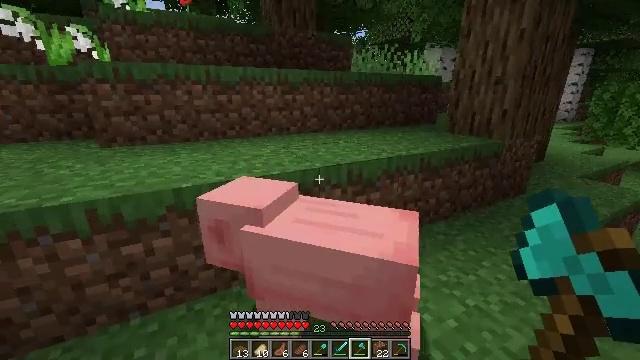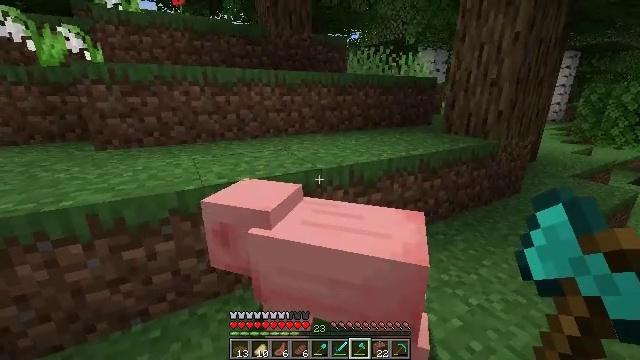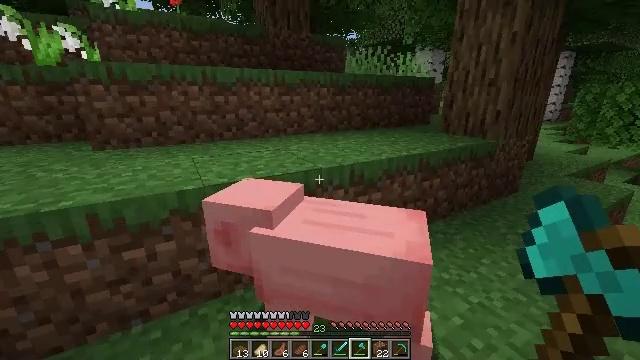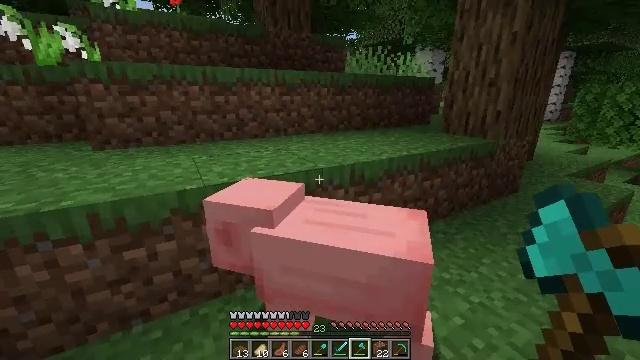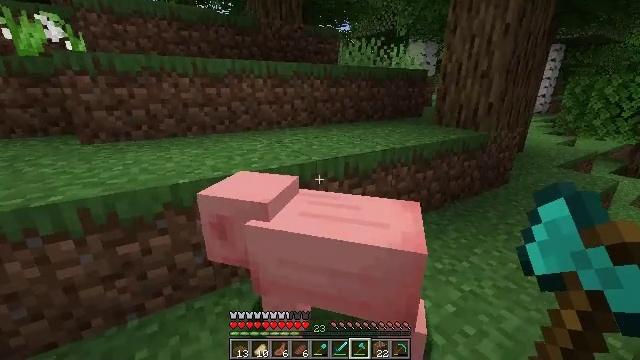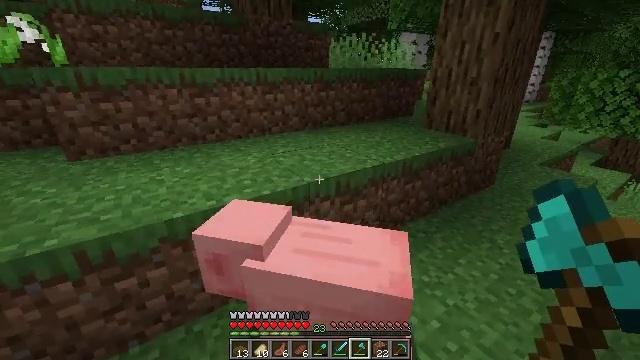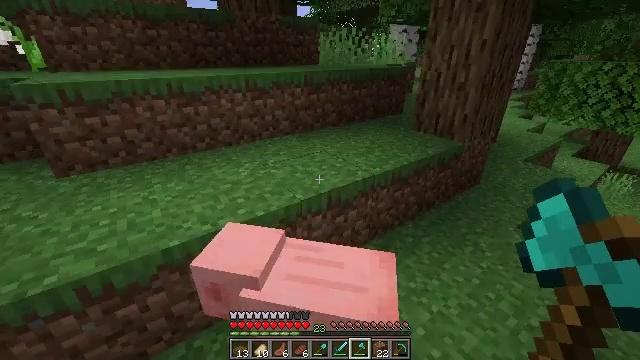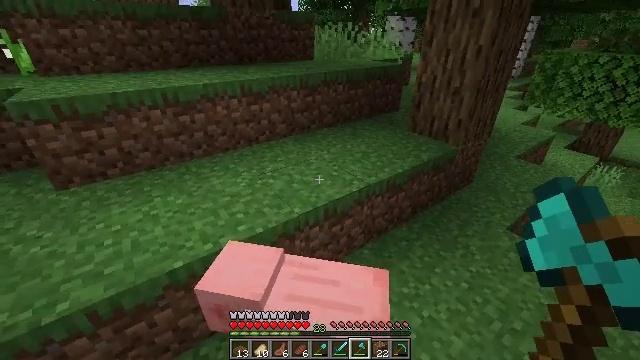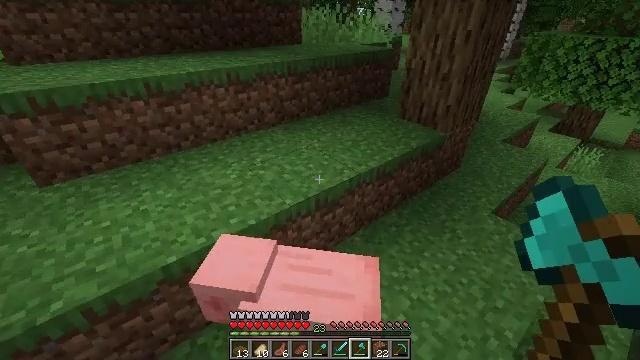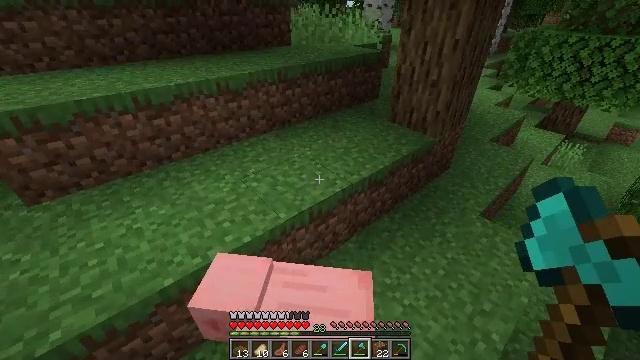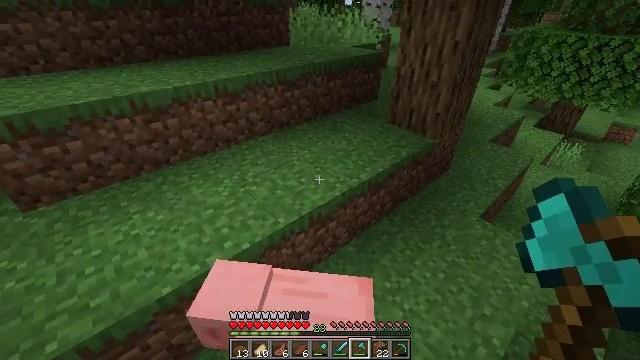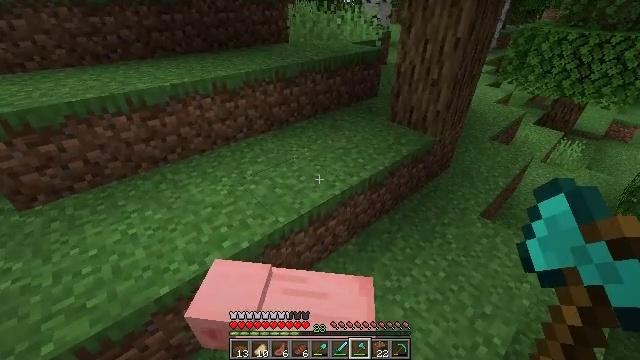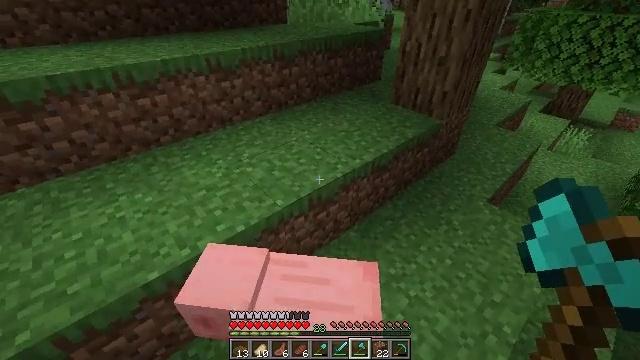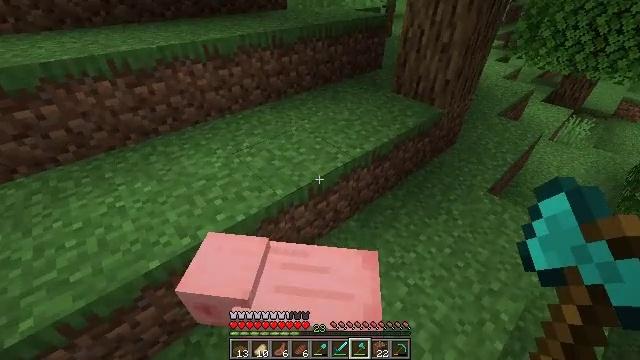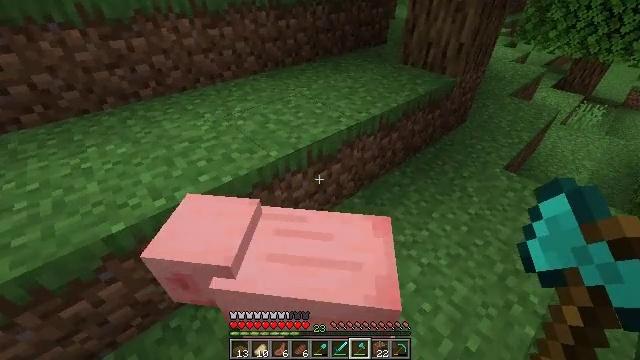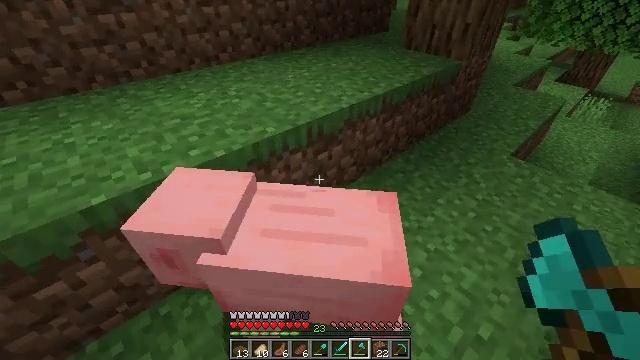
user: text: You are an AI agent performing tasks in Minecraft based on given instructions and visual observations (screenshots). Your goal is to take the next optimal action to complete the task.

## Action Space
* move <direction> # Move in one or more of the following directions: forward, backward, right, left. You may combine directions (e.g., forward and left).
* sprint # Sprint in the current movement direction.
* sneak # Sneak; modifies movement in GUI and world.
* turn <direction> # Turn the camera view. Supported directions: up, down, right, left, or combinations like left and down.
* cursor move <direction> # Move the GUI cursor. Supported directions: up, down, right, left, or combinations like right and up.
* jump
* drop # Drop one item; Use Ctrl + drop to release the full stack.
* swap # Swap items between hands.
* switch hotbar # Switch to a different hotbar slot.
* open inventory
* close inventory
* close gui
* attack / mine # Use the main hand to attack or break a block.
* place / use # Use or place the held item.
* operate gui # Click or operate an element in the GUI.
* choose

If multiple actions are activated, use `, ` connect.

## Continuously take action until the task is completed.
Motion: motion action
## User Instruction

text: Combat the pig.
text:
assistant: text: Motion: turn right
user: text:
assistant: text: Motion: no_op
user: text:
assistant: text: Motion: no_op
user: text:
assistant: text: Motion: turn right and down
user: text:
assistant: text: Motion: move forward, turn right and down, jump
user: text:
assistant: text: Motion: move forward, turn right and down, jump
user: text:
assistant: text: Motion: turn down, jump
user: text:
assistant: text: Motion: turn right and down, jump
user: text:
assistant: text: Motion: turn right and down, jump
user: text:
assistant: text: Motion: jump
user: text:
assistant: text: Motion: jump
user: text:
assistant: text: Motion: turn down, jump
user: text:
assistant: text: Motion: turn down
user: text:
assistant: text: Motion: no_op
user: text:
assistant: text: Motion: attack / mine
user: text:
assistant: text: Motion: attack / mine
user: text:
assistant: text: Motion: attack / mine
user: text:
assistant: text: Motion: no_op
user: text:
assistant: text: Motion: no_op
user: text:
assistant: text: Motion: no_op
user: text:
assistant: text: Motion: no_op
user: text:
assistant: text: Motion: no_op
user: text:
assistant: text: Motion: no_op
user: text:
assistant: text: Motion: no_op
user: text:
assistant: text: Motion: no_op
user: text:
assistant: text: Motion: no_op
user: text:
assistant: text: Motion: no_op
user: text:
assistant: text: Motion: no_op
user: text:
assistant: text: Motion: no_op
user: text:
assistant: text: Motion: no_op